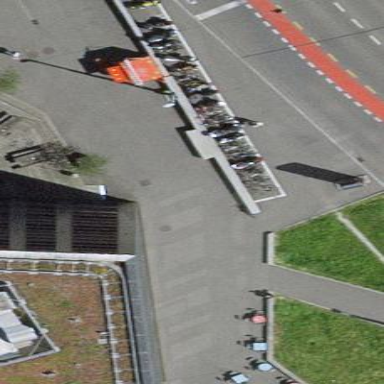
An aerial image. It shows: Bicycle parking area.